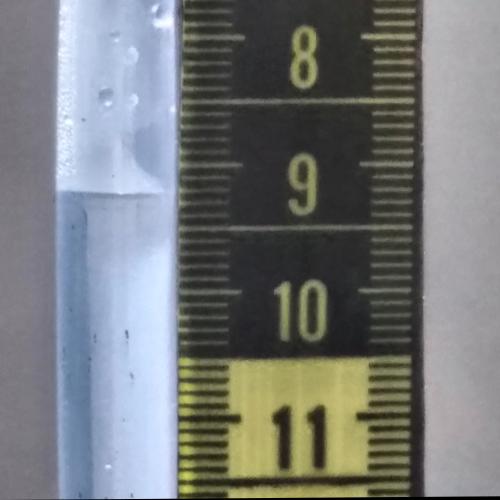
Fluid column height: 9.2 cm